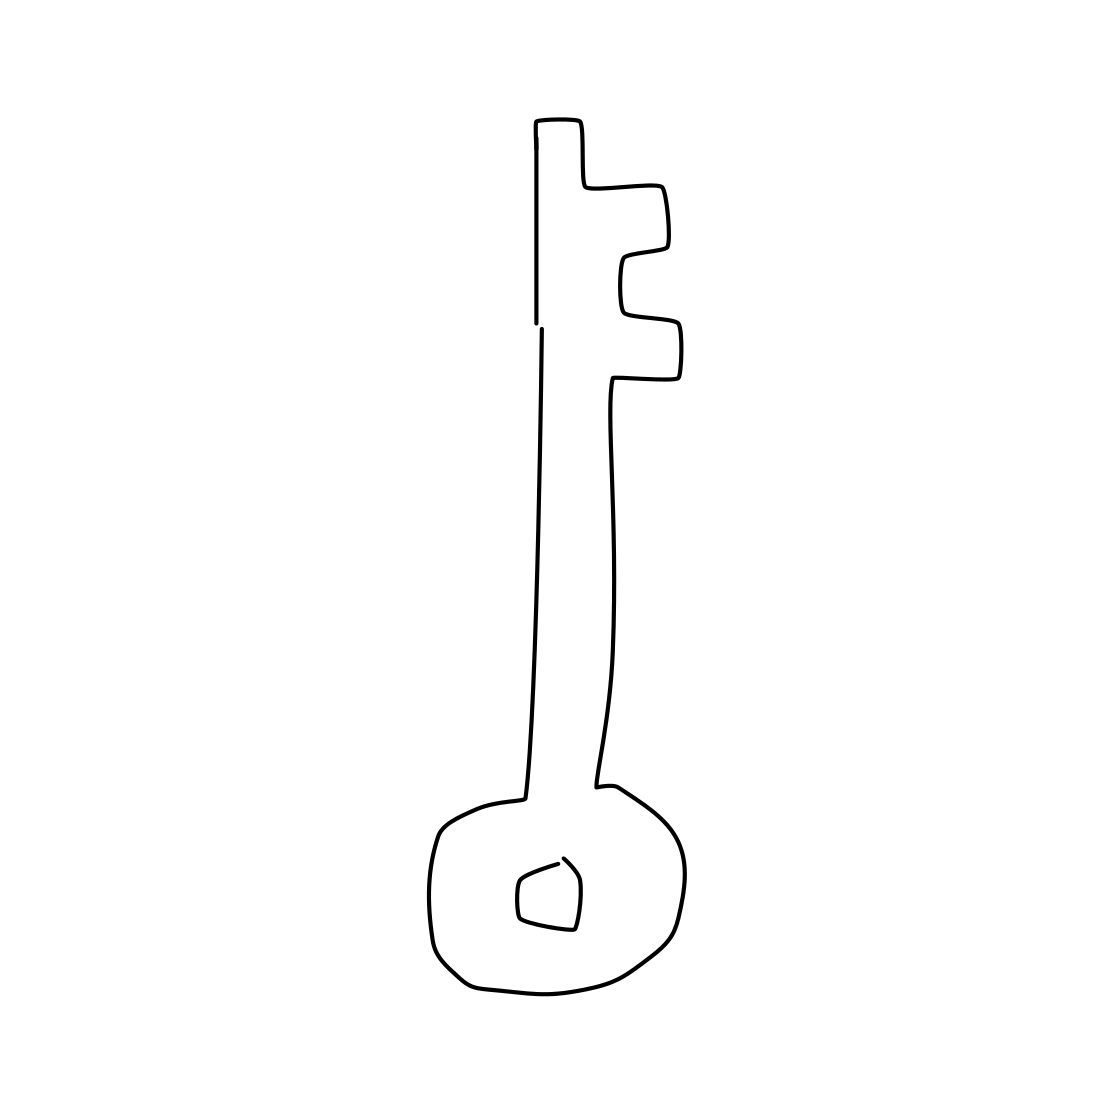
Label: key